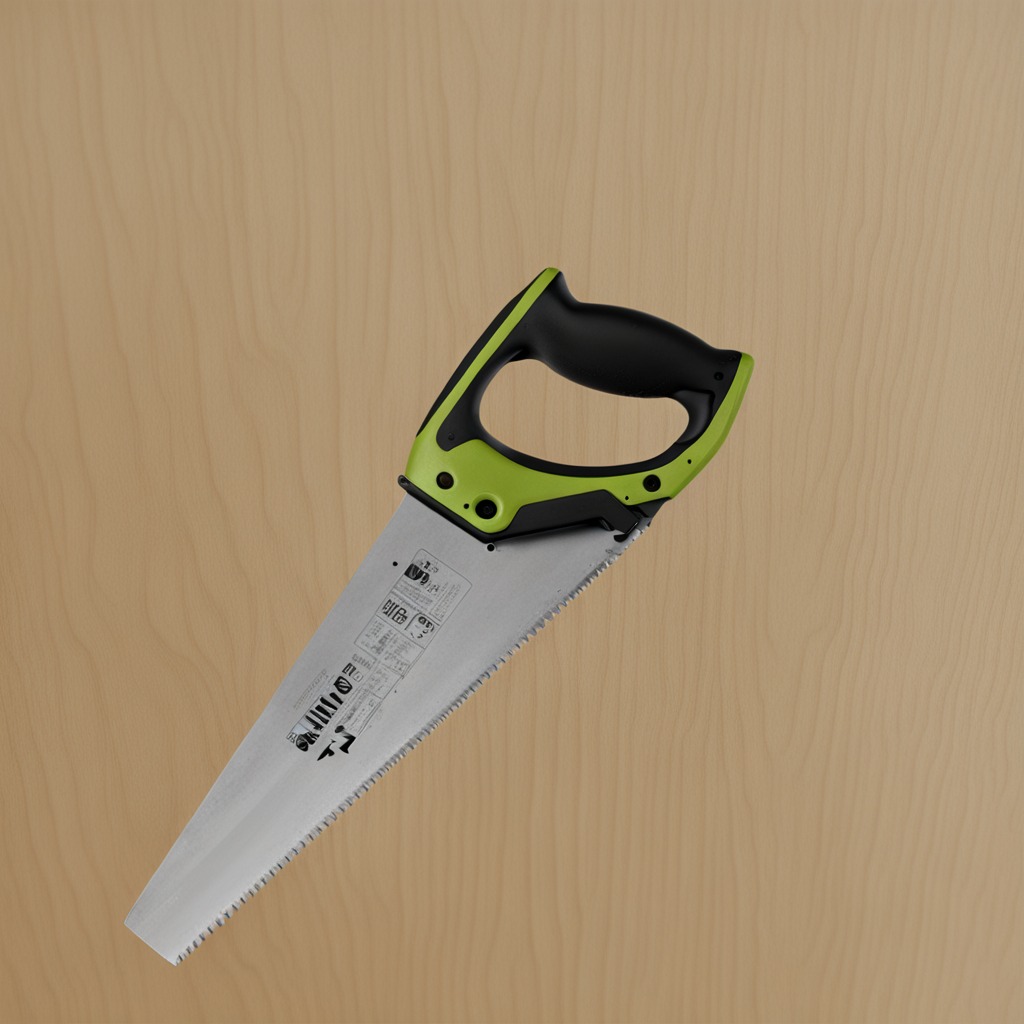
A metal saw is lying on a plywood surface in a paint workshop lit by afternoon window light.